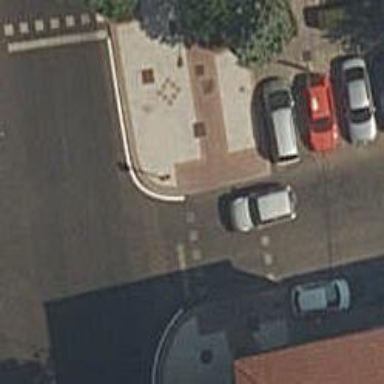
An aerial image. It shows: Crossing with traffic signals.